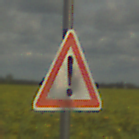
Verkehrszeichen: Gefahrenstelle
Umgebung: Outdoor, RoadRail
Tageszeit: Midday
Wetter: PartlyCloudy
Licht: Natural
Jahreszeit: NotSpecified
Kontrast: HighContrast